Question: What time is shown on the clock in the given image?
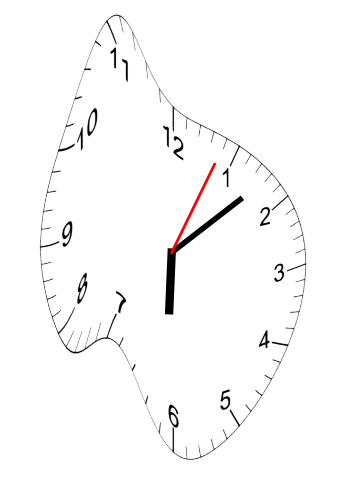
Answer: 06:08:04